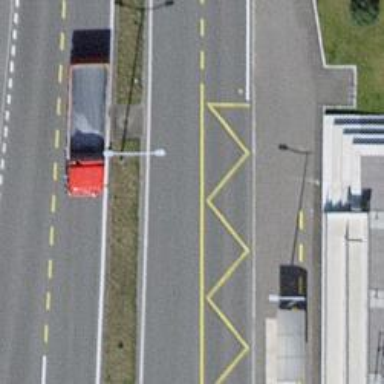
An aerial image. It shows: Bus stop with designated stop position for public transport.